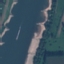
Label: River